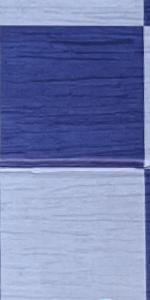
Label: Empty